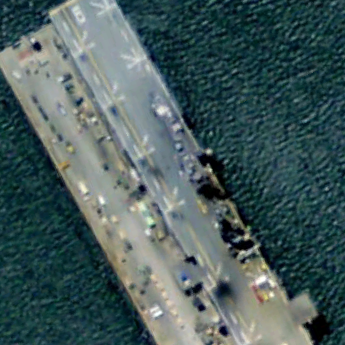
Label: assault